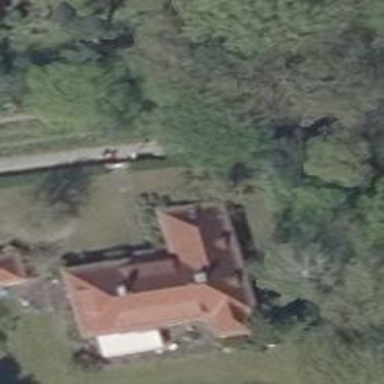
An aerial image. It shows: Detached building with hipped roof shape.